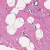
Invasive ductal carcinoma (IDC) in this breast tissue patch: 0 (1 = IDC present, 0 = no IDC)